Question: I'm trying to make a calculator like GUI with JavaFX.
The problem is that I don't know the way to add button to "take" two cells. See the photo bellow.
In that empty space i want to add a button

I tried adding it to the position 0, 3 but it spaces all the buttons
Here's my code
Main:
'''
public class Test extends Application {
@Override
public void start(Stage primaryStage) {
BorderPane borderPane = new BorderPane();
borderPane.setPadding(new Insets(5, 35, 5, 35));
TextField txf = new TextField("6.333");
txf.setAlignment(Pos.TOP_RIGHT);
txf.setPrefHeight(35);
GridPane grid = new GridPane();
grid.setHgap(5);
grid.setVgap(5);
grid.setPadding(new Insets(10, 5, 10, 5));
String[] signs = new String[]{"7", "8", "9", "+",
"4", "5", "6", "-",
"3", "2", "1", "*"};
int signIndex = 0;
for(int i = 0; i<3; i++) {
for(int j = 0; j<4; j++) {
CustomButton btnTemp = new CustomButton(signs[signIndex]);
grid.add(btnTemp, j, i);
signIndex++;
}
}
CustomButton btnZero = new CustomButton("0", 100, 20);
//grid.add(btnZero, 0, 3);
CustomButton btnDot = new CustomButton(".");
grid.add(btnDot, 2, 3);
CustomButton btnSlash = new CustomButton("/");
grid.add(btnSlash, 3, 3);
CustomButton btnC = new CustomButton("C", 100, 20);
grid.add(btnC, 4, 0);
CustomButton btnSqrt = new CustomButton("", 100, 20);
grid.add(btnSqrt, 4, 1);
CustomButton btnPlusMinus = new CustomButton("+/-", 100, 20);
grid.add(btnPlusMinus, 4, 2);
CustomButton btnEqu = new CustomButton("=", 100, 20);
grid.add(btnEqu, 4, 3);
borderPane.setTop(txf);
borderPane.setCenter(grid);
Scene scene = new Scene(borderPane, 400, 200);
primaryStage.setTitle("Calculator");
primaryStage.setScene(scene);
primaryStage.setResizable(false);
primaryStage.show();
}
}
'''
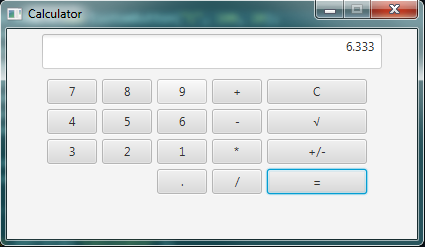
Answer: Use <URL>:
'''
GridPane.setColumnSpan(btnC, 2);
'''
(Assuming you meant 'btnC', I can't understand which button you want to span 2 columns... )